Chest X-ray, AP view. Patient: 62 years old, sex M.
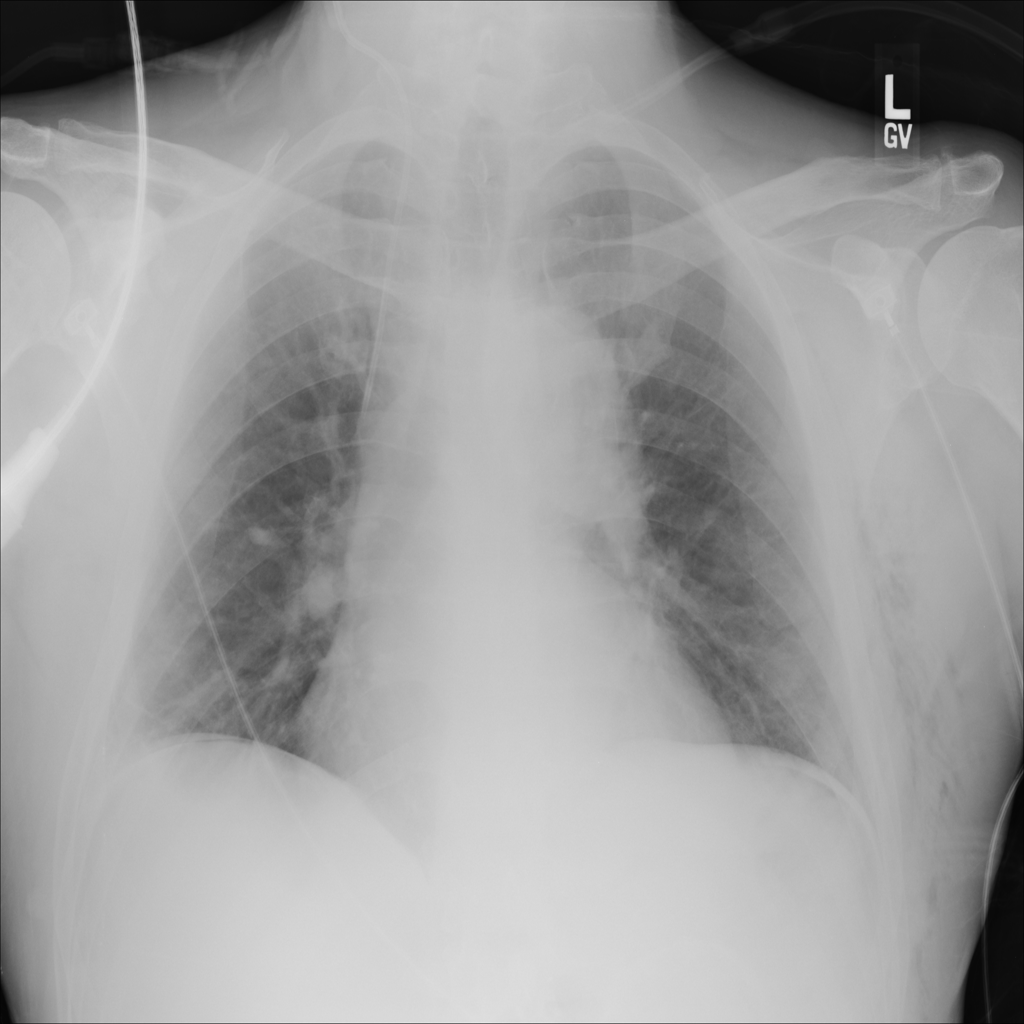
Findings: Emphysema